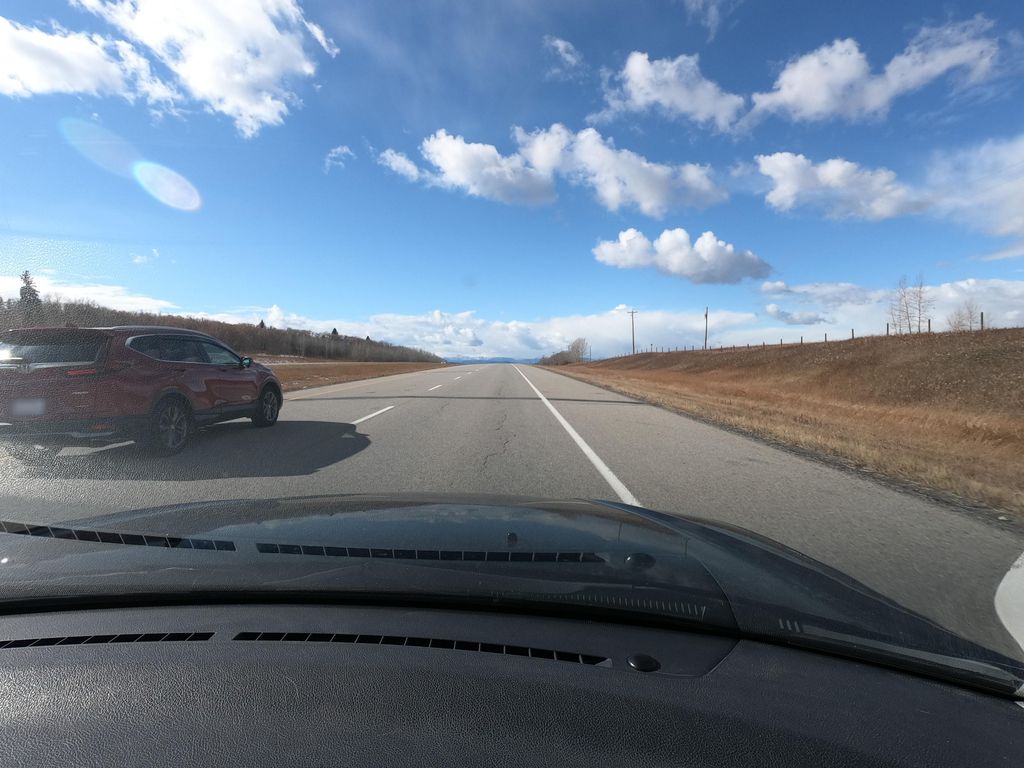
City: calgary